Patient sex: M
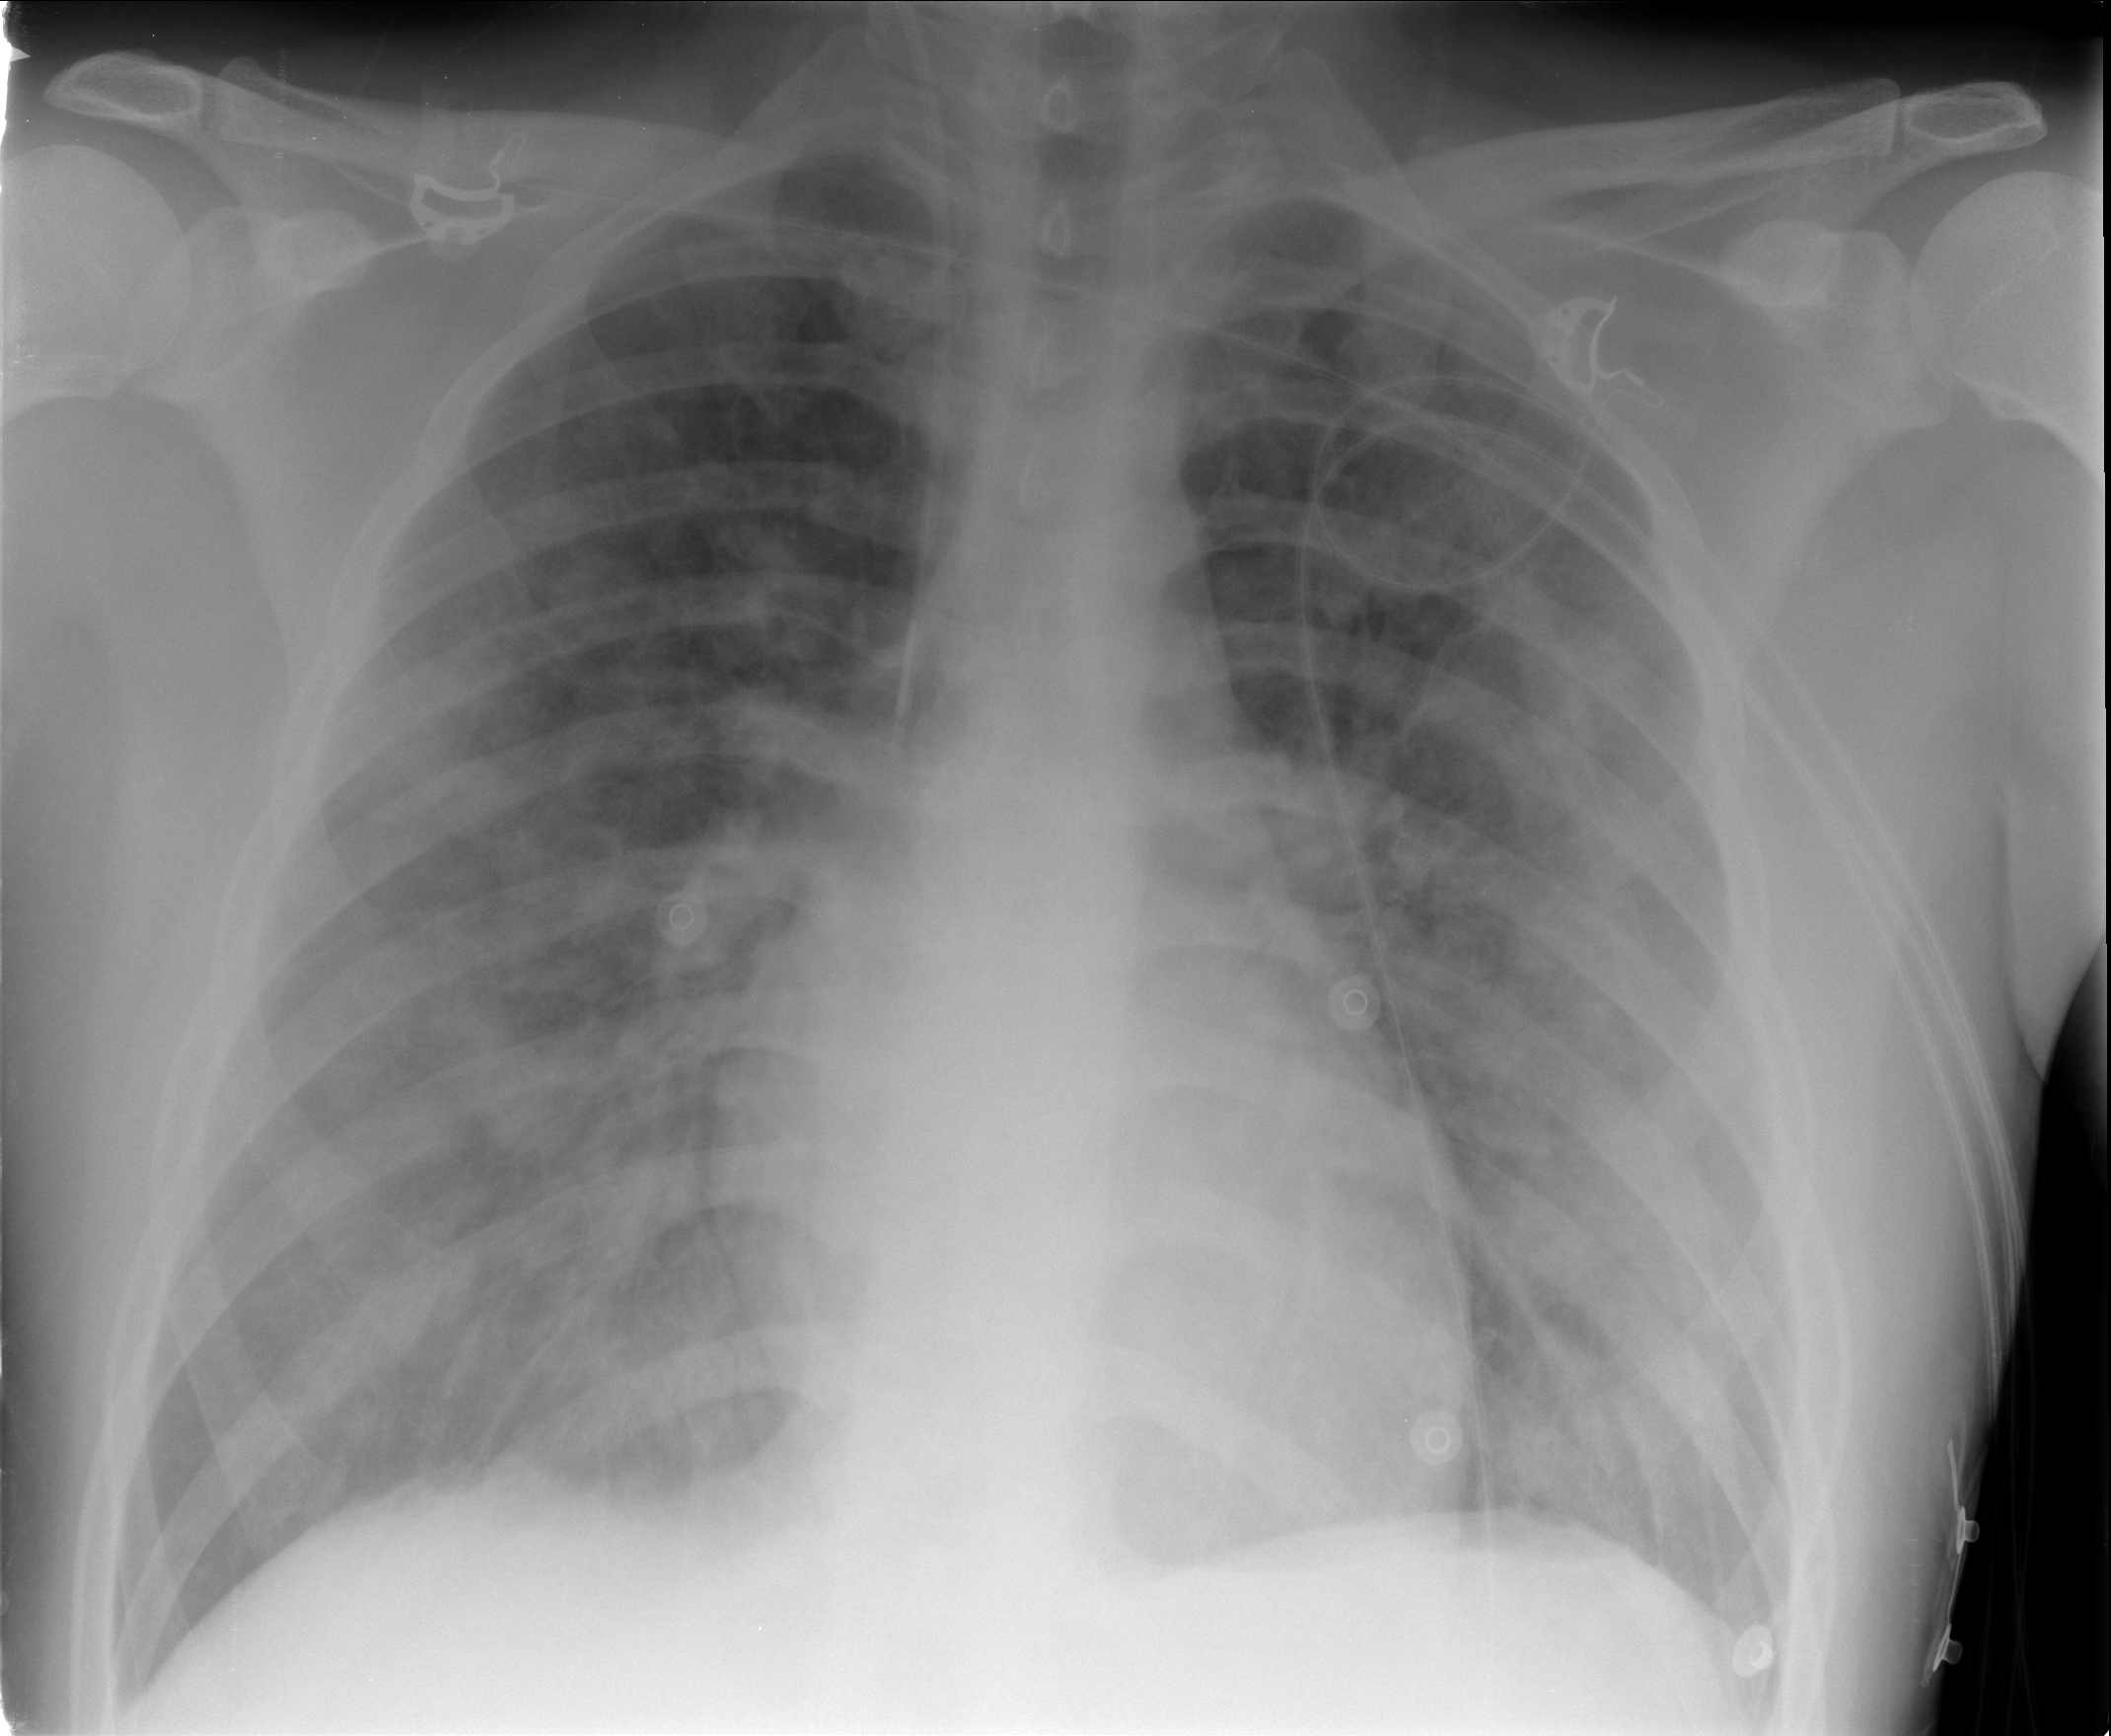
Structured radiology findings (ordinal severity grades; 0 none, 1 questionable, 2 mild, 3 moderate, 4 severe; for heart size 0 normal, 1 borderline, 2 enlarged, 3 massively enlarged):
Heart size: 0
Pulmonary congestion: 3
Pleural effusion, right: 0
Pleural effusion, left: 0
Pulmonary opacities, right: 3
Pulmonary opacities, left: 3
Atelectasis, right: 3
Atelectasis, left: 3